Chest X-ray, PA view. Patient: 77 years old, sex M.
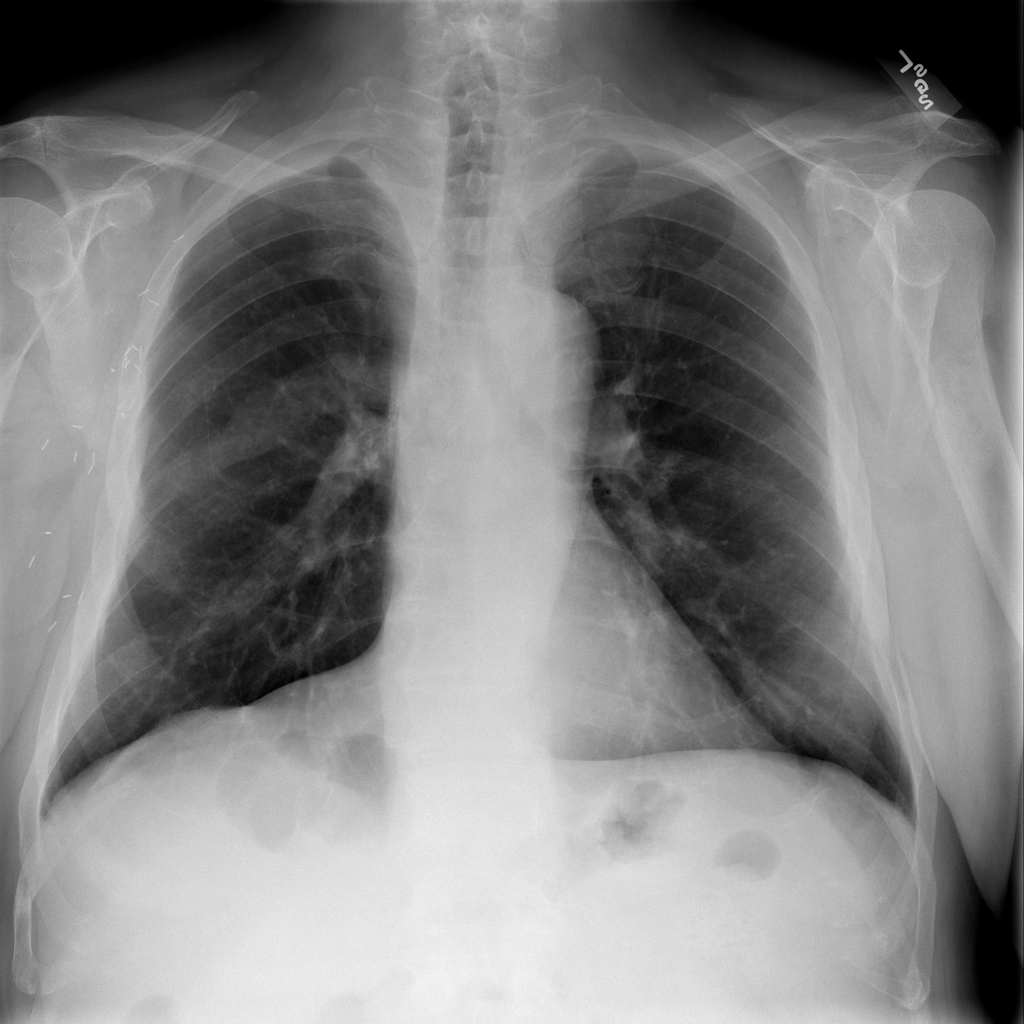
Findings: Pleural_Thickening